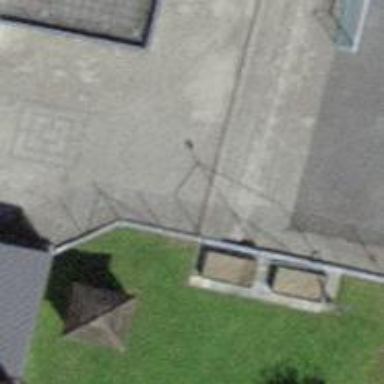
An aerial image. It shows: School.